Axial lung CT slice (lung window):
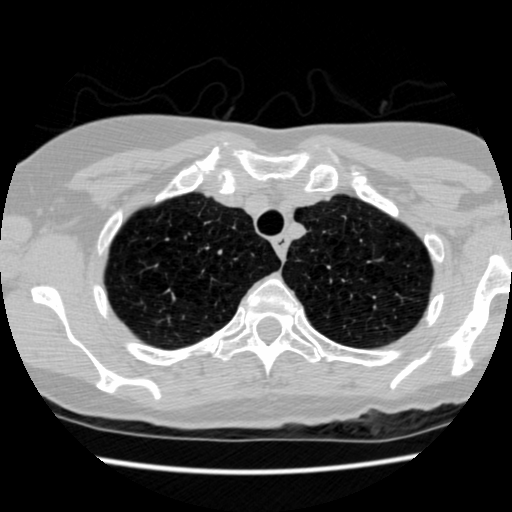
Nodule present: no